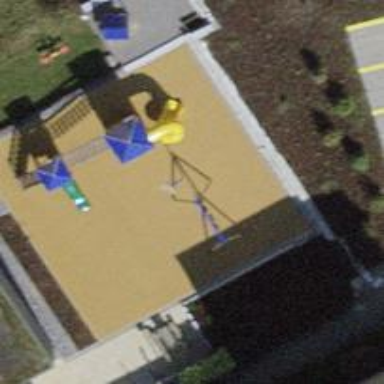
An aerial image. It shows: Playground with swings.